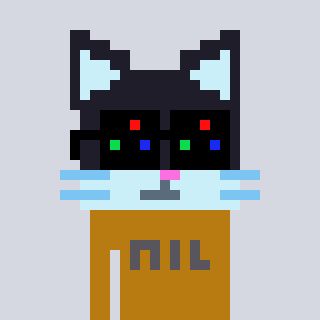
a pixel art character with square black sunglasses, a cat-shaped head and a gold-colored body on a cool background